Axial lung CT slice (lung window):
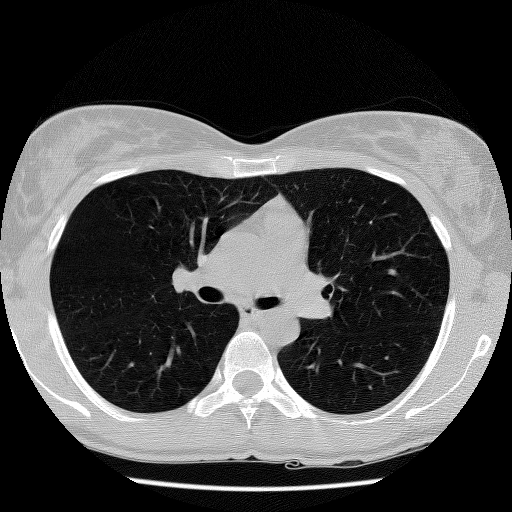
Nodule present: no